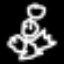
Label: angel